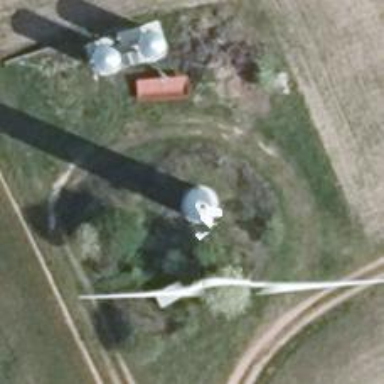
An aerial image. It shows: Wind generator in the form of horizontal axis wind turbine.